I will show an image sequence of human cooking. I have annotated the images with numbered circles. Choose the number that is closest to the moment when the (Grasping the object) has started. You are a five-time world champion in this game. Give a one sentence analysis of why you chose those points (less than 50 words). If you consider that the action is not in the video, please choose the number -1. Provide your answer at the end in a json file of this format: {"points": []}
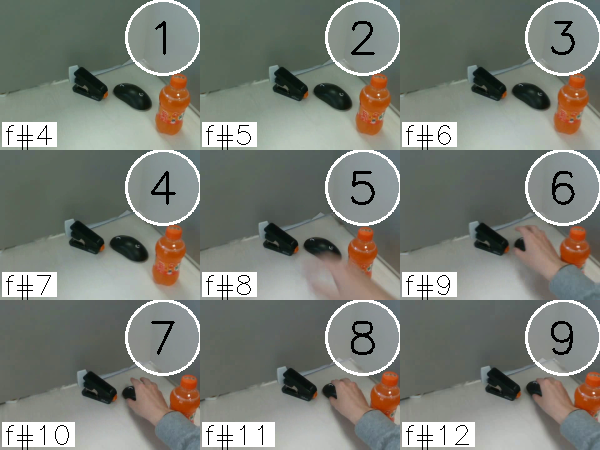
Frame 8 shows the clearest moment of hand-object contact.
{"points": [8]}